Field crop: tomato
Growth stage: 1
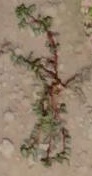
Species: portulaca